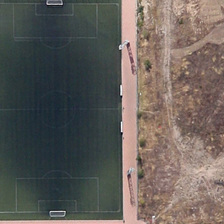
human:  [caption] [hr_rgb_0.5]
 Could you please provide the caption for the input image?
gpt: a piece of bareland is near a football field .

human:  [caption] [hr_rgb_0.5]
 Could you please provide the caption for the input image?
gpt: a piece of bareland is near a football field .

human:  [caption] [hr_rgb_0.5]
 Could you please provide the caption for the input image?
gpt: the football field with dark green turf is situated near an open space which is under construction .

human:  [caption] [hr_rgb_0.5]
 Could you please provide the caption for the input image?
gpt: the football field with dark green turf is situated near an open space which is under construction .

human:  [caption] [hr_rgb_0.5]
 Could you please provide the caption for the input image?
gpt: a piece of bareland is near a football field .